Question: I plot multiple surfaces in one plot cube. But I cannot make them to have the same color bar. I have defined an ILColorbar and added them to the surfaces but it plots two color bars with different numbers. Is it possible for the both surfaces to have the same color bar? Moreover, how can I add text to the color bar (title, labels)? Thank you very much. Here is an example:
'''
private void ilPanel1_Load(object sender, EventArgs e)
{
var scene = new ILScene();
// add a new plot cube
var pc = scene.Add(new ILPlotCube());
pc.TwoDMode = false;
// Create Data
ILArray<float> A = ILSpecialData.torus(0.75f, .25f);
ILArray<float> B = ILSpecialData.torus(3.0f, .65f);
// Add the surface
var sf1 = new ILSurface(A);
var sf2 = new ILSurface(B);
pc.Add(sf1);
pc.Add(sf2);
sf1.Colormap = Colormaps.Jet;
sf2.Colormap = Colormaps.Jet;
var cb = new ILColorbar();
sf1.Add(cb);
sf2.Add(cb);
ilPanel1.Scene = scene;
}
'''

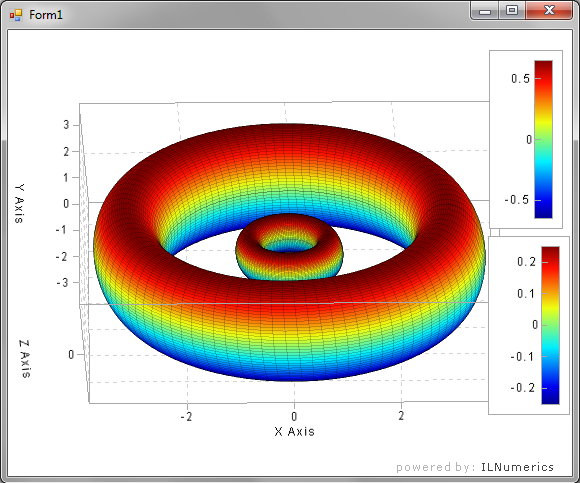
Answer: Make them use the same 'DataRange'. I use 'UpdateColormapped()' on the surfaces to provide the same 'Tuple<float,float>'. This tells them which colors from the colormap to use. For some reasons I could not use the corresponding 'ILSurface' constructor. This might be a bug? (Someone should file an issue in that case ?)
The colorbar is modified just like any other object: you can add new shapes / labels to it the regular way. Use the 'Padding' property, in order to make more room for your labels:
'''
private void ilPanel1_Load(object sender, EventArgs e) {
var scene = new ILScene();
// add a new plot cube
var pc = scene.Add(new ILPlotCube(twoDMode:false));
// Create Data
ILArray<float> A = ILSpecialData.torus(0.75f, .25f);
ILArray<float> B = ILSpecialData.torus(3.0f, .65f);
// Add the surfaces
var cdr = Tuple.Create<float,float>(-0.6f, 0.6f);
var sf1 = new ILSurface(0);
var sf2 = new ILSurface(0);
// provide the same datarange to both surfaces
sf1.UpdateColormapped(A, dataRange: cdr);
sf2.UpdateColormapped(B, dataRange: cdr);
pc.Add(sf1);
pc.Add(sf2);
sf1.Colormap = Colormaps.Jet;
sf2.Colormap = Colormaps.Jet;
var cb = new ILColorbar() {
Padding = new SizeF(10,30),
Children = {
new ILLabel("Title") {
Position = new Vector3(.5f,.1f,0),
Anchor = new PointF(.5f,.7f),
Font = new Font(DefaultFont, FontStyle.Bold)
},
new ILLabel("Label") {
Position = new Vector3(.12f,.5f,0),
Rotation = -Math.PI / 2,
}
}
};
sf1.Add(cb);
ilPanel1.Scene = scene;
}
'''

You probably are aware of the fact, that you do not have to use a plot cube at all? If we add the torus right below 'scene.Camera' we get a torus without distortion: